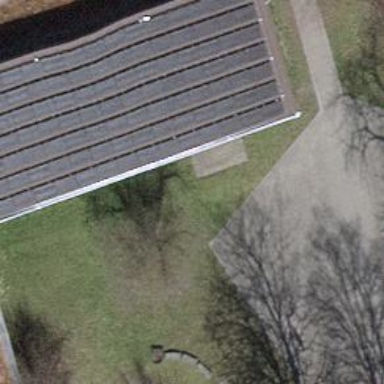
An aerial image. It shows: Solar power generator using photovoltaic method with solar photovoltaic panel types.